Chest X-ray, AP view. Patient: 45 years old, sex M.
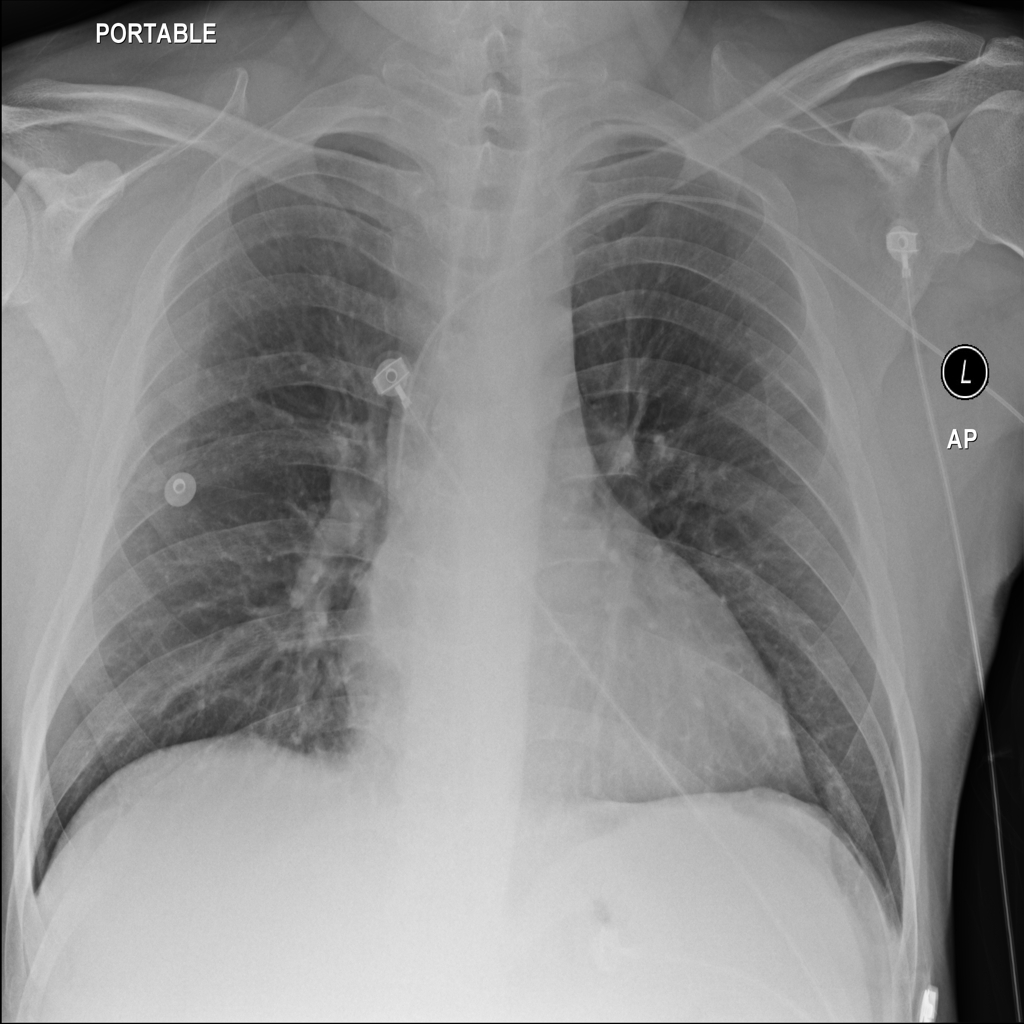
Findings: No Finding